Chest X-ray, PA view. Patient: 58 years old, sex F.
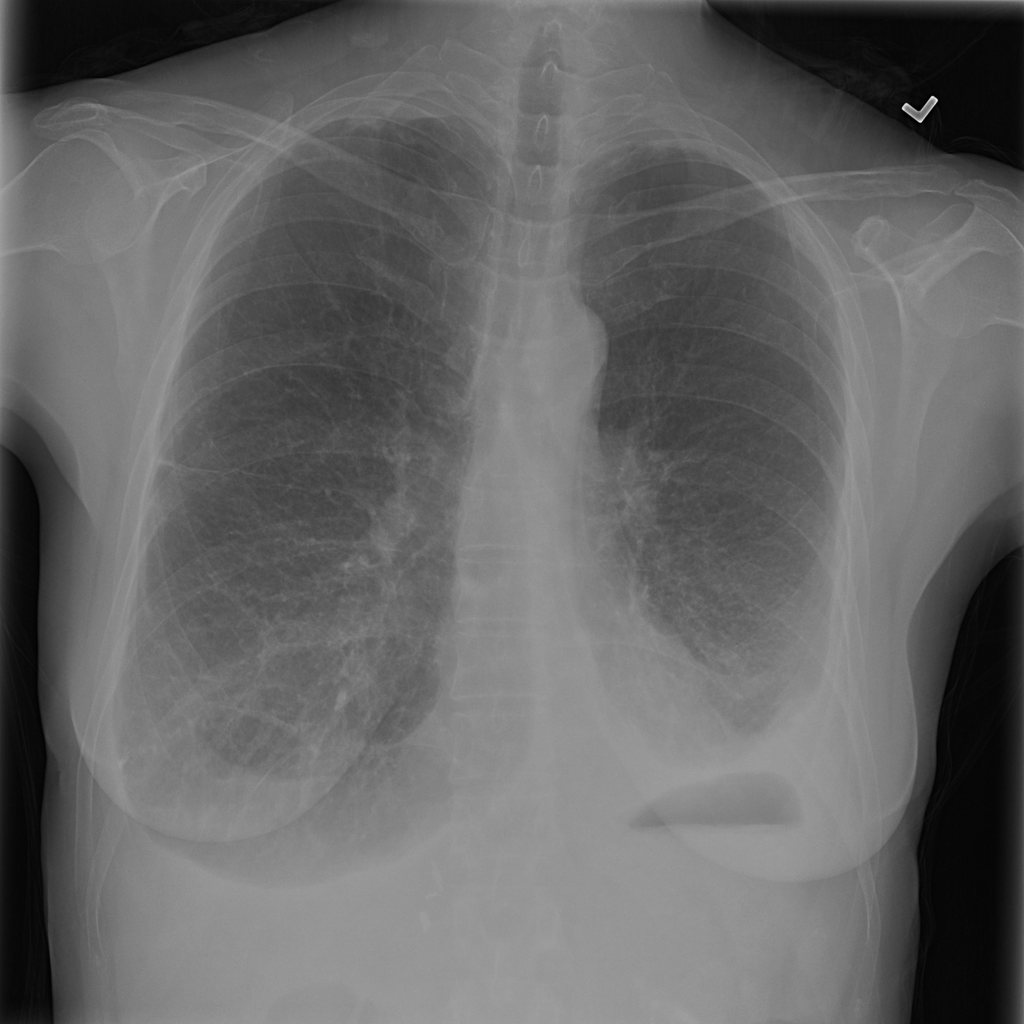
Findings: No Finding